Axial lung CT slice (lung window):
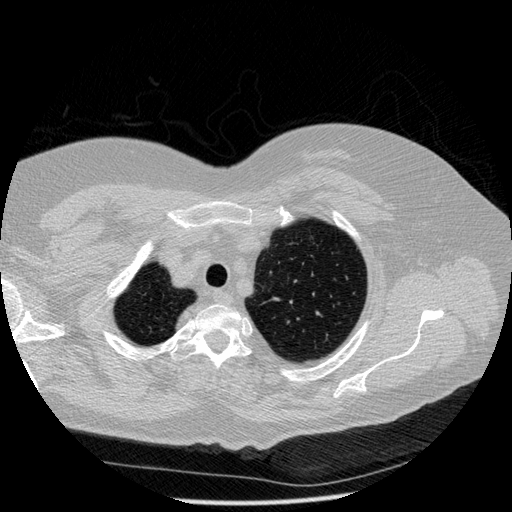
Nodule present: no